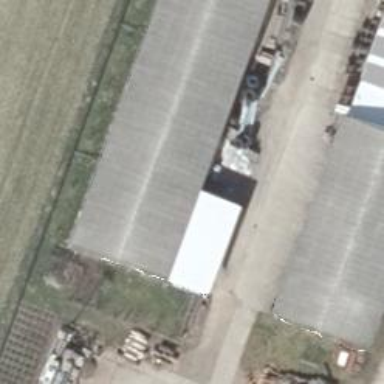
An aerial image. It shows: Industrial building.